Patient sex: M
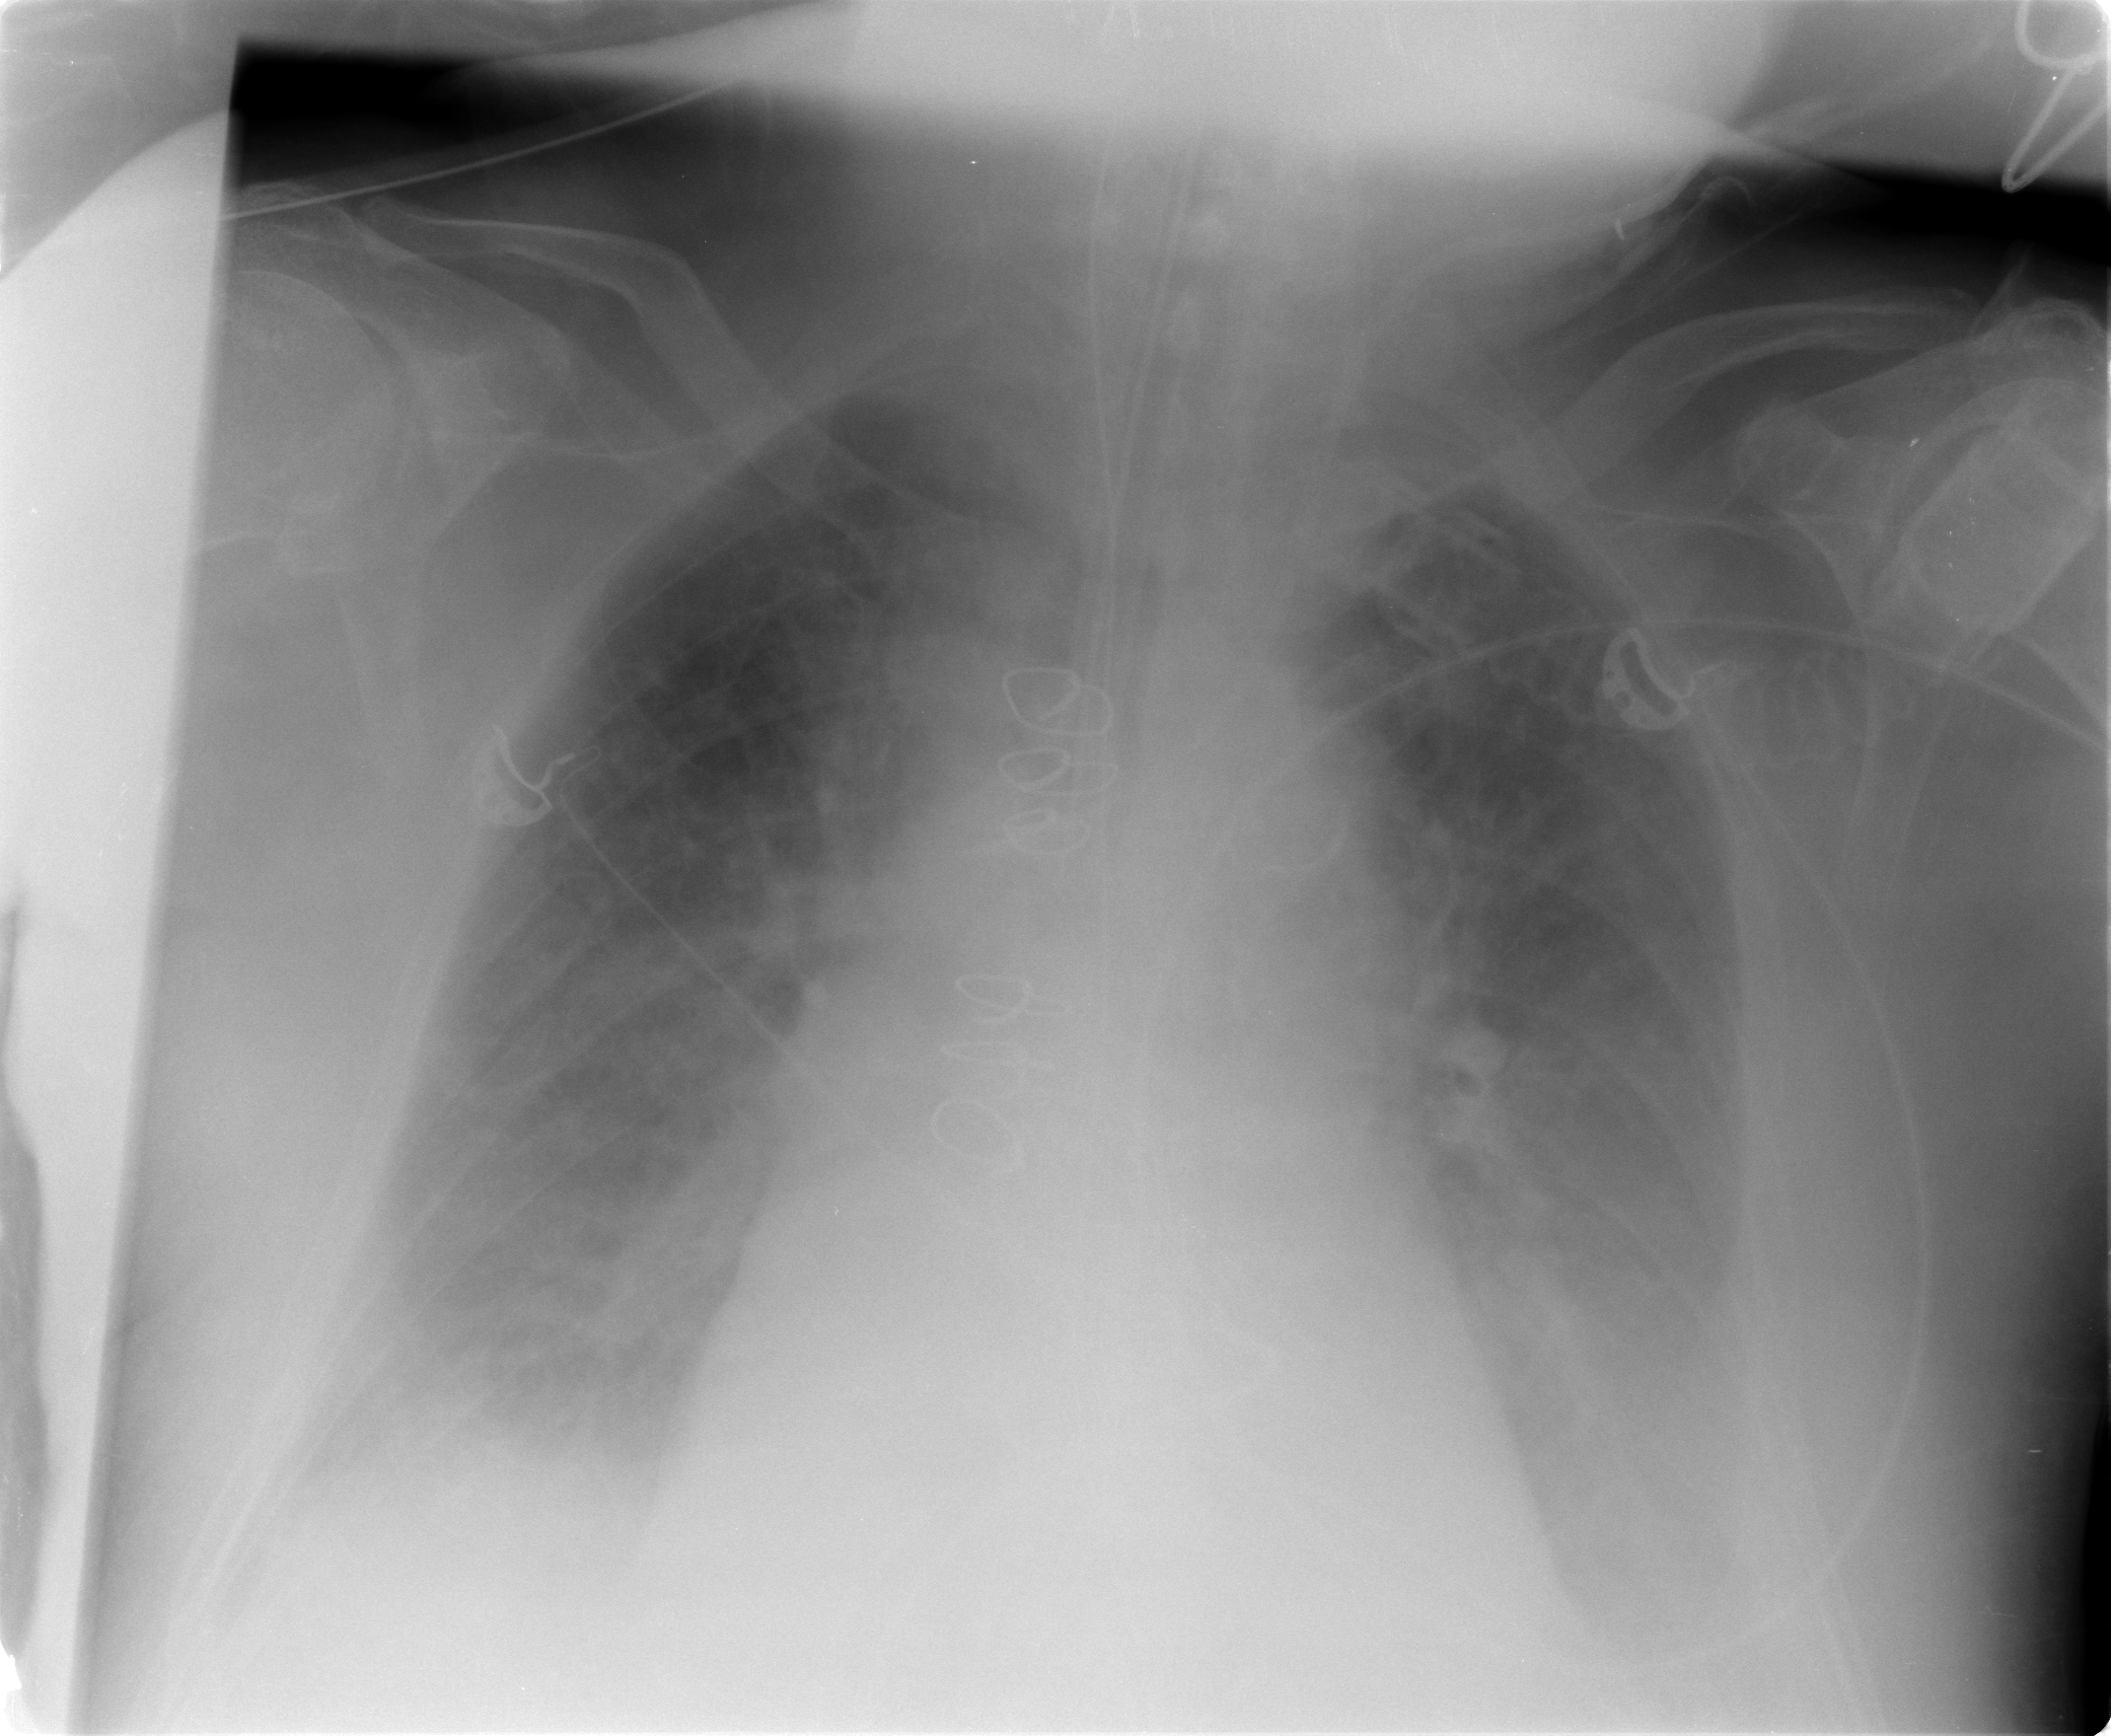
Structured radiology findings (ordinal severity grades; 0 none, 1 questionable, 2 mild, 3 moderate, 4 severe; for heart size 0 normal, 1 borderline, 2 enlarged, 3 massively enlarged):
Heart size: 2
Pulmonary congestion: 2
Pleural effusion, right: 3
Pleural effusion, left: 3
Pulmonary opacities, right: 0
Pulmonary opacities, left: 2
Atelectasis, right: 2
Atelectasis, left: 2